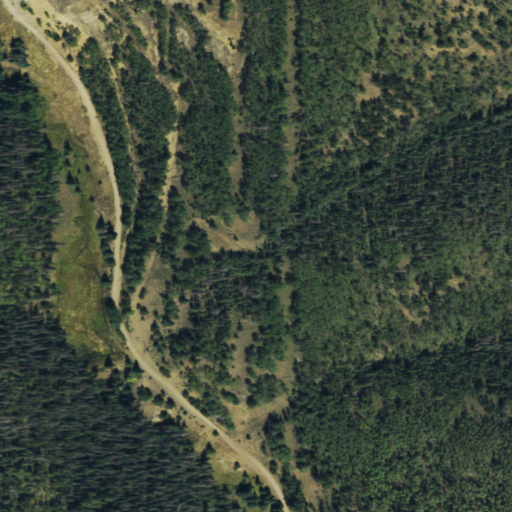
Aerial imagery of valley in Colorado named Sosthenes Gulch containing deciduous forest, evergreen forest, woody wetlands, grassland, and herbaceous wetlands